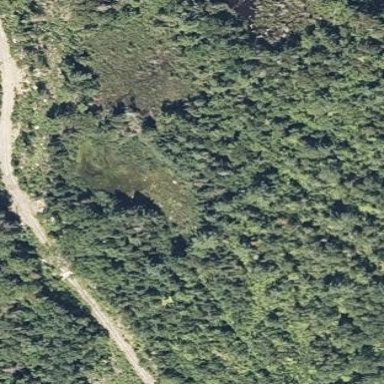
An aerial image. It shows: Bog wetland.